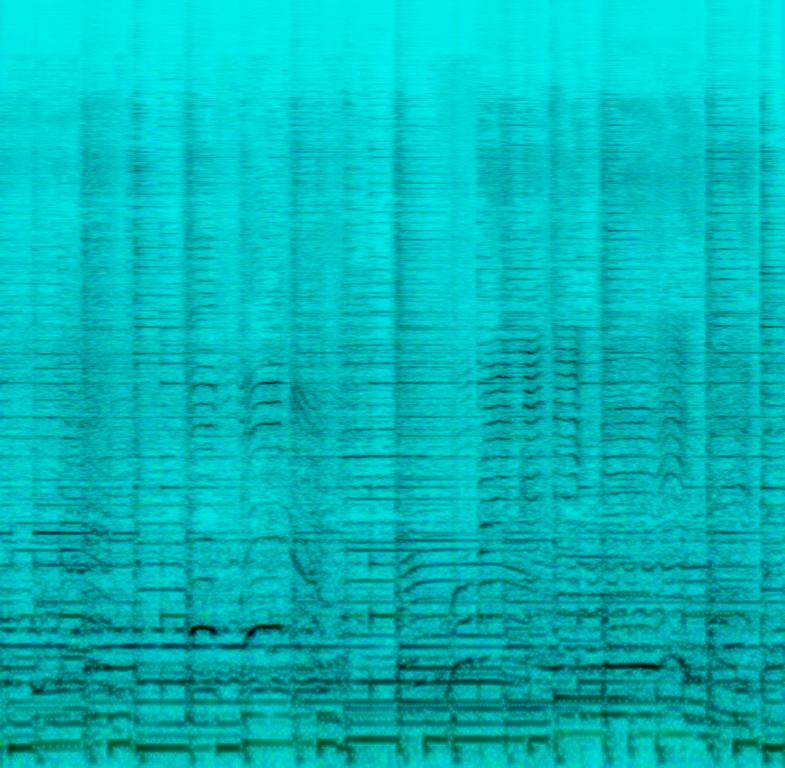
The low quality recording features a blues song that consists of a passionate fruity male vocal singing over harmonica licks, acoustic rhythm guitar, groovy bass and steel guitar melody. It sounds passionate and soulful. The recording is noisy and since the bass sound is leaning towards the right channel of the stereo image - the stereo image is unbalanced.